Aerial crown-view tile of a tropical tree (Barro Colorado Island, Panama), acquired 20250414:
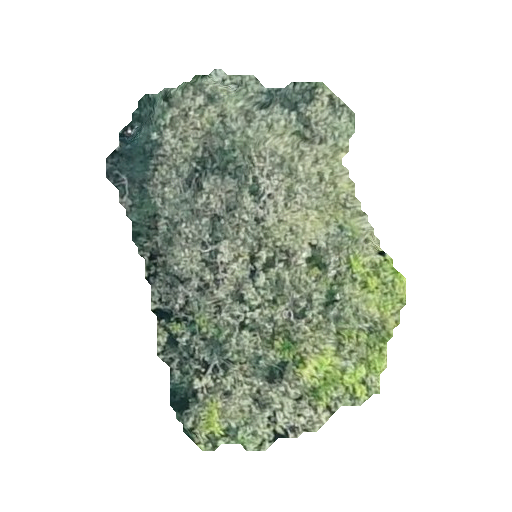
Species: Luehea seemannii
GBIF accepted scientific name: Luehea seemannii
Crown area: 117.429 m²